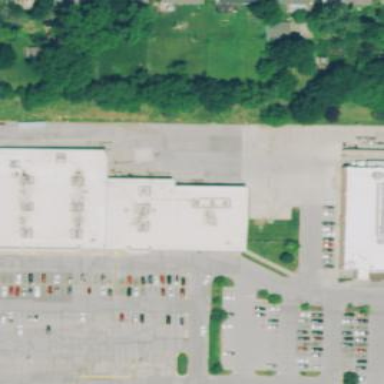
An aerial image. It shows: Retail building.